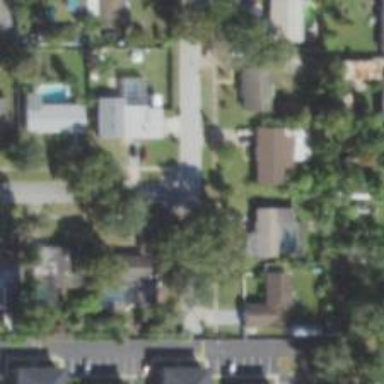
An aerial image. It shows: Residential road with sidewalk on the left side.